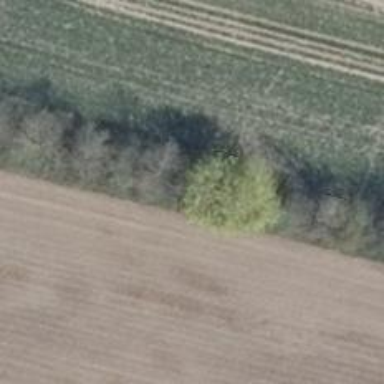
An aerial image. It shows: Row of trees in natural setting.